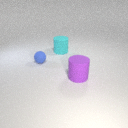
small blue rubber sphere to the left of large cyan rubber cylinder